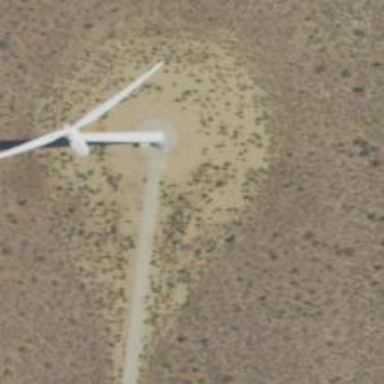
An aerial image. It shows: Wind generator powered by wind. The generator type is horizontal axis and it uses wind turbines.